Interaction volume radius: 10 \u00c5
Interaction volume height: 20 \u00c5
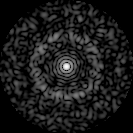
Disorder parameter: 0.8183